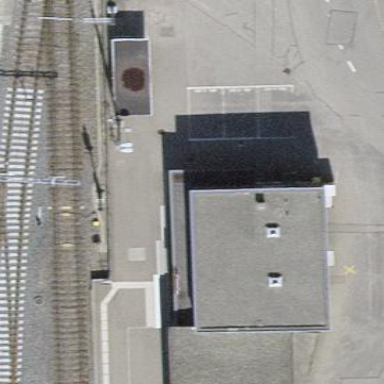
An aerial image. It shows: Train station building.